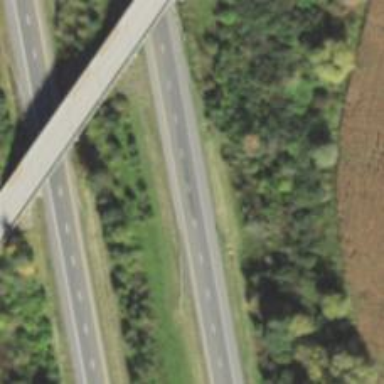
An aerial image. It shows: Asphalt motorway.